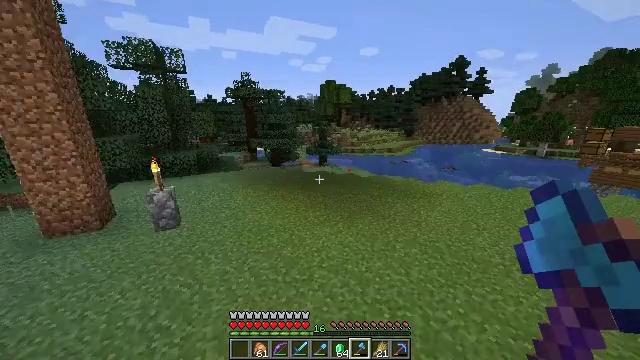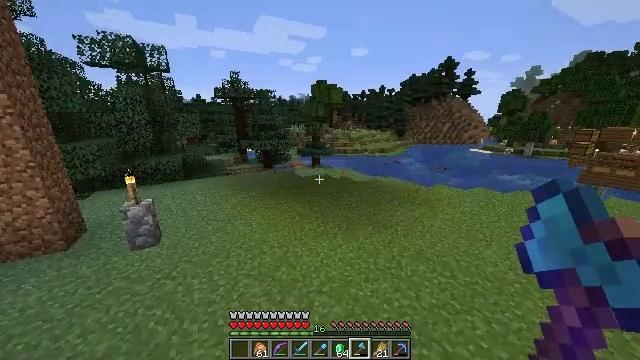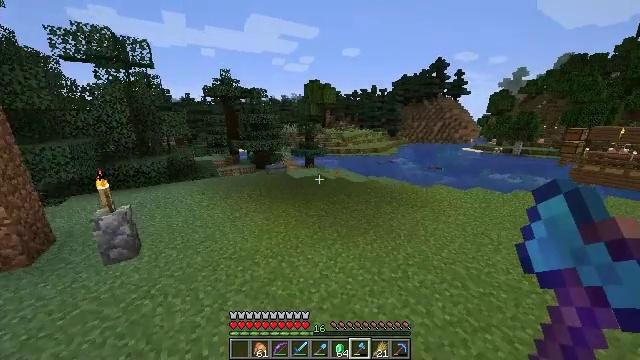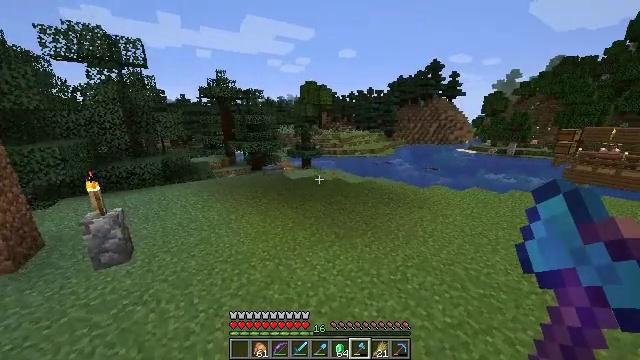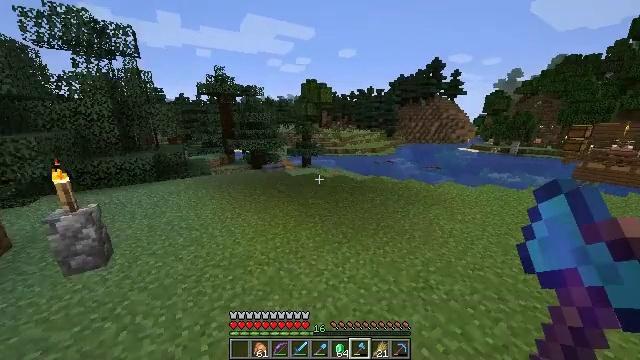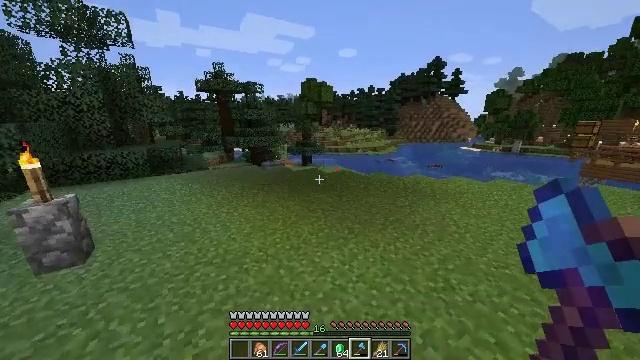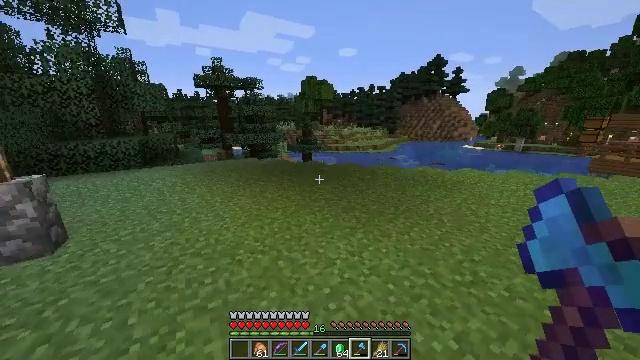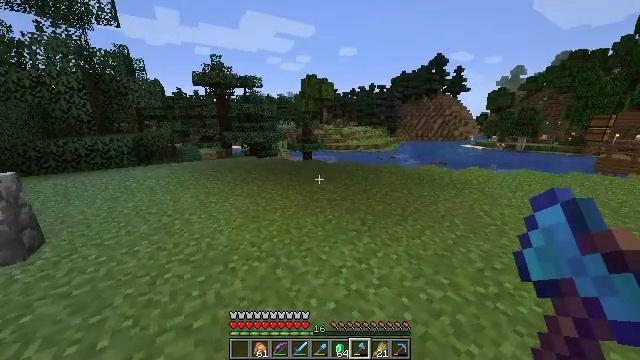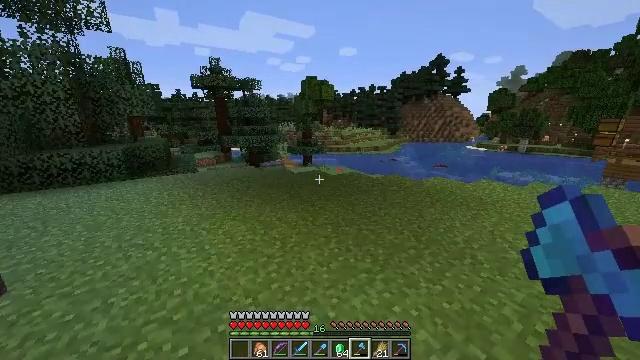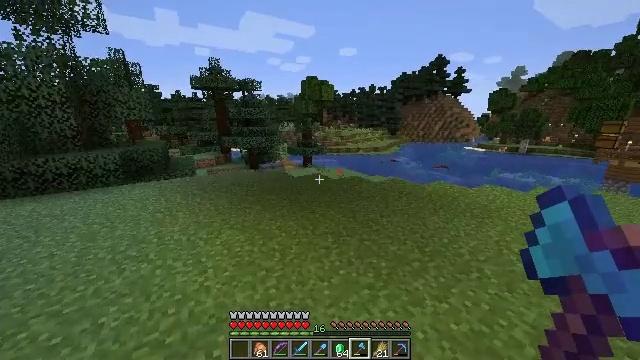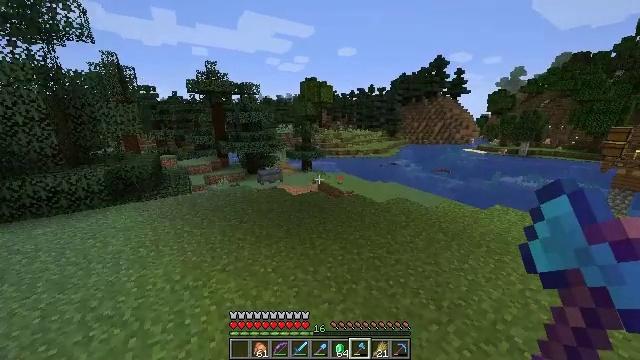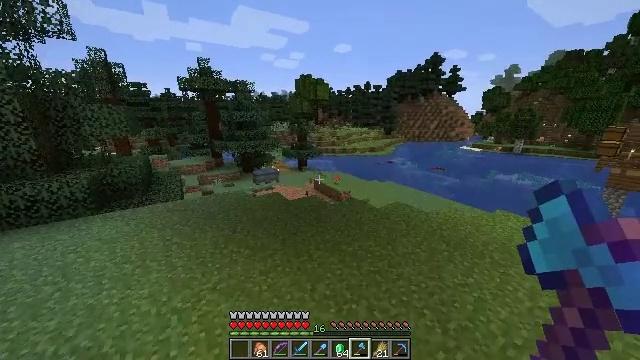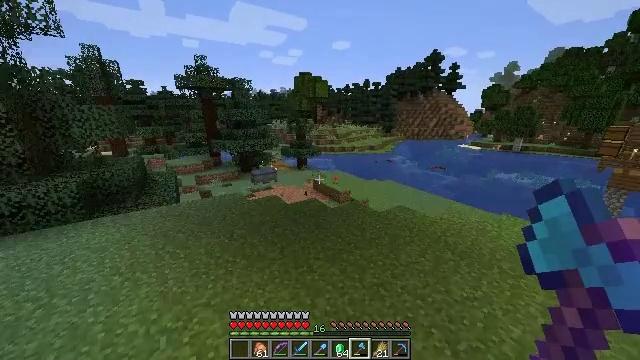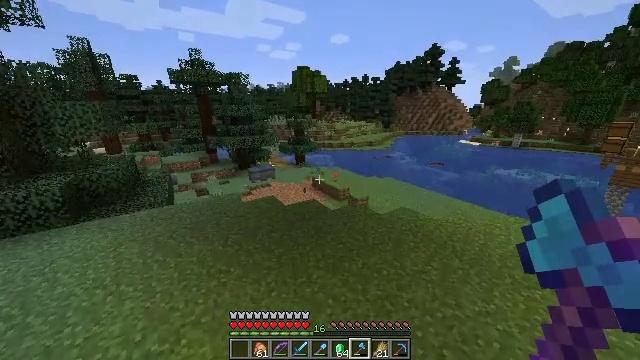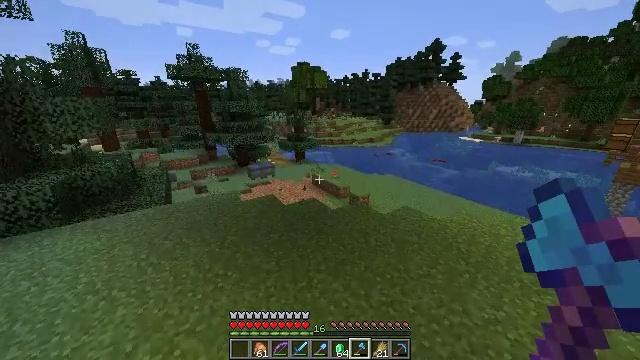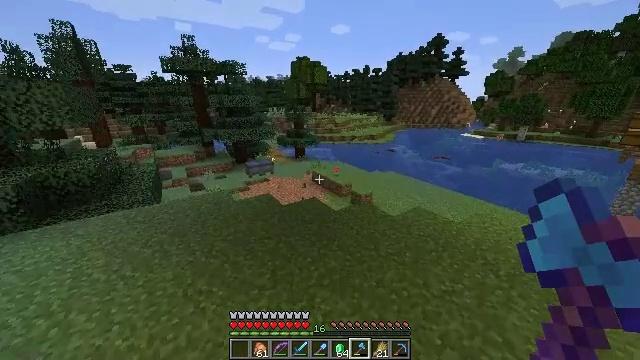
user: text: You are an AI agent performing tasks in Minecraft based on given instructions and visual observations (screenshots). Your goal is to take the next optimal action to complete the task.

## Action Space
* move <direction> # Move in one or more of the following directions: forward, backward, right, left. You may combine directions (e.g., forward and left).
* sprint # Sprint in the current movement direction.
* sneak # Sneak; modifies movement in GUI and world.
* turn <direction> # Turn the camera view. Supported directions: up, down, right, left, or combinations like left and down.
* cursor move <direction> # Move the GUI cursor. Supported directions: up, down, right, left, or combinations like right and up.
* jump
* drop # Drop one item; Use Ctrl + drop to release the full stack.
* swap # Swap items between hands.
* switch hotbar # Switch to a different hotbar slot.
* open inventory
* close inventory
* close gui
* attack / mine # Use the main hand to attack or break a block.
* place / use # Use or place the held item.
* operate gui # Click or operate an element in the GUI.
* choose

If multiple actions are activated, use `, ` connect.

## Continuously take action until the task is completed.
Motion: motion action
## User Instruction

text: Break the cauldron to collect it.
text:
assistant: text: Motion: move forward, turn right, jump
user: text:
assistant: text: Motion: move forward, turn right, jump
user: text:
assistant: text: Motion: move forward, jump
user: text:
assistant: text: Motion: move forward, jump
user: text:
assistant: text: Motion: move forward, sprint, jump
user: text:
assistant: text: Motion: move forward, sprint, jump
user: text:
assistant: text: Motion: move forward, sprint, jump
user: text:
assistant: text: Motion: move forward, jump
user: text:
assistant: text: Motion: move forward, jump
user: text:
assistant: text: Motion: move forward, jump
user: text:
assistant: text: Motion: move forward, turn right, jump
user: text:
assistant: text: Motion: move forward, jump
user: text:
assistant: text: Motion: move forward, turn down, jump
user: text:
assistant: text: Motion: move forward, jump
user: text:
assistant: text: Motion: move forward, sprint, jump
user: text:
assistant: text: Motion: move forward, sprint, jump
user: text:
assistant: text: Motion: move forward, sprint, jump
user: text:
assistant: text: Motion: move forward, turn down, jump
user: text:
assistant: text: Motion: move forward, turn down, jump
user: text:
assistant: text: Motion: move forward, turn left and down, jump
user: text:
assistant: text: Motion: move forward, turn down, jump
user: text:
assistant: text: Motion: move forward, turn down, jump
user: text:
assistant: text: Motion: move forward, turn down, jump
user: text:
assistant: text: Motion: move forward, turn down
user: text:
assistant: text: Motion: move forward, turn down
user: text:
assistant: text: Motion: move forward, turn down
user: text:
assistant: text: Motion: move forward, turn left and down
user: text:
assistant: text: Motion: move forward
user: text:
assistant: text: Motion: move forward
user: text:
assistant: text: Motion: move forward, sprint